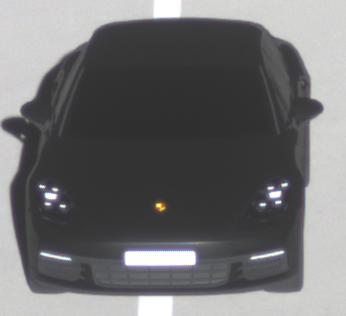
Make: Porsche
Model: Panamera
Detailed model: Panamera (971)
Model produced from: 2016/11
Model produced until: 2018/08
Doors: 5
Color: black
Road condition: dry road
Daytime: sunrise or sunset
Contrast: high contrast